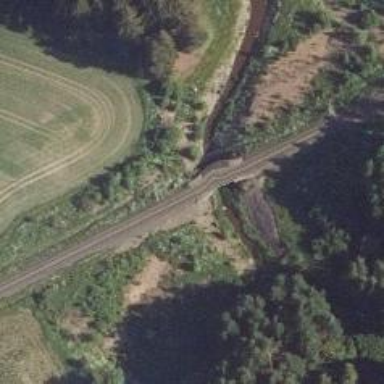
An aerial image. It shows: Bridge carrying continuous electrified railway tracks with contact line.